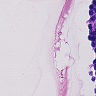
Metastatic tissue present: no